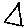
Label: triangle